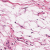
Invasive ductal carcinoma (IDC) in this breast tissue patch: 0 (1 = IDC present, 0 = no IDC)